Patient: sex M, age 32
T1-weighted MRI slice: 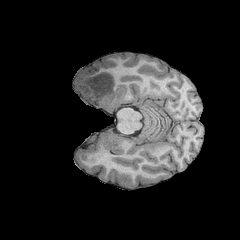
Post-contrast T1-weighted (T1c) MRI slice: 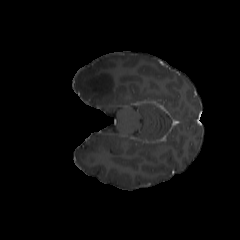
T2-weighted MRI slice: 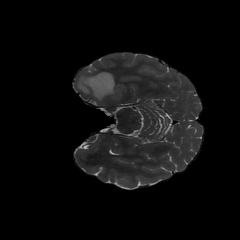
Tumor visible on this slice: yes
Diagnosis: Astrocytoma, IDH-mutant
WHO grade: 2